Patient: sex F, age 44
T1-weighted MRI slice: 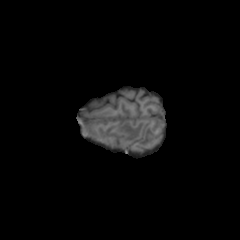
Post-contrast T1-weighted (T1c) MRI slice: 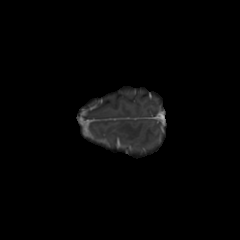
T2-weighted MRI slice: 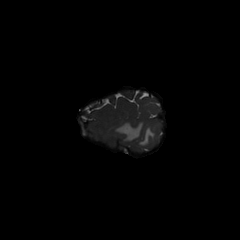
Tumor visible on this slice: yes
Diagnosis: Glioblastoma, IDH-wildtype
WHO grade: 4